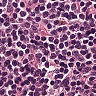
Metastatic tissue present: no